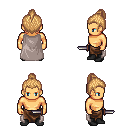
a pixel art fantasy rpg character, male body template, human, tanned skin, gray cape, robe skirt, light blonde short topknot hairstyle, black shoes, dagger, four views (front, back, left, right), 2x2 character sprite sheet, small pixel art, hard edges, no anti-aliasing